Field crop: tomato
Growth stage: 2
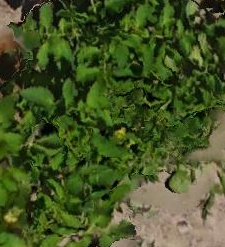
Species: tomato